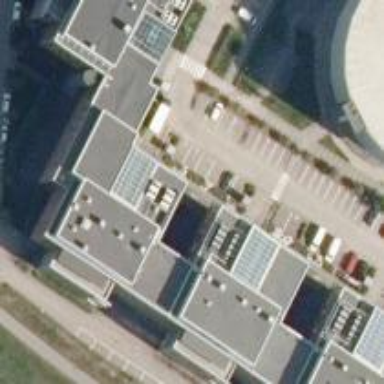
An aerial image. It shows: Office building.